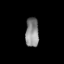
Tissue: lung
Cell type: Others
Senescence score: 0.2393
Nuclear area (px): 379
Mean DAPI intensity: 138.673